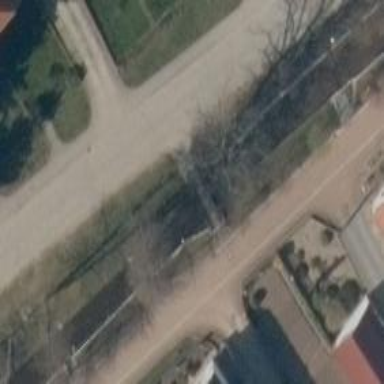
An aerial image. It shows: Path leading to bridge.